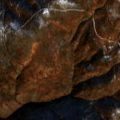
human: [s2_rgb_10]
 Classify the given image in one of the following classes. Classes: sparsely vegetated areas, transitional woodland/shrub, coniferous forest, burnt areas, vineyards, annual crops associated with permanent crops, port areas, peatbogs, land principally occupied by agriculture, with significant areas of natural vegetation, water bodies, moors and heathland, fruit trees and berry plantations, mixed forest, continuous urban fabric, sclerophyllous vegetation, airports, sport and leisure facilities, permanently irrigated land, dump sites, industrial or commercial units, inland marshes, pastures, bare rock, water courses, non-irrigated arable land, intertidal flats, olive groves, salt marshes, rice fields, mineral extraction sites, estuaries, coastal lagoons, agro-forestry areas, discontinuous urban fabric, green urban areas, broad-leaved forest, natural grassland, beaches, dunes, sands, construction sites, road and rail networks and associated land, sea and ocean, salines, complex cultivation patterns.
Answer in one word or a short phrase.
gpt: broad-leaved forest, natural grassland, transitional woodland/shrub